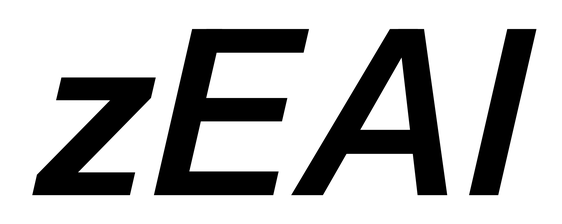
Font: InstrumentSans-Italic_SemiBold_Italic